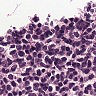
Metastatic tissue present: no